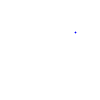
Particle: kaon